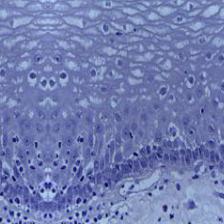
Diagnosis: Normal